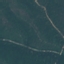
Label: Forest